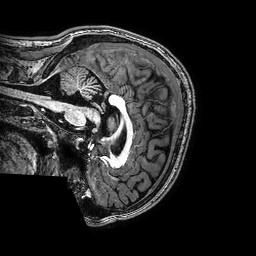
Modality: T1w
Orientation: sagittal
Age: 21
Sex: male
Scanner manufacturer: philips
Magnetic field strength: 3 T
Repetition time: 0.008253 s
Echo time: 0.00378 s